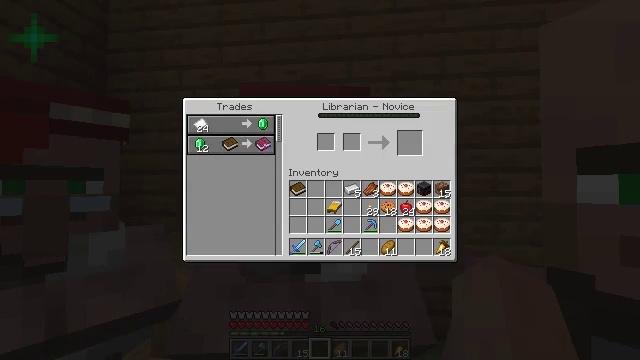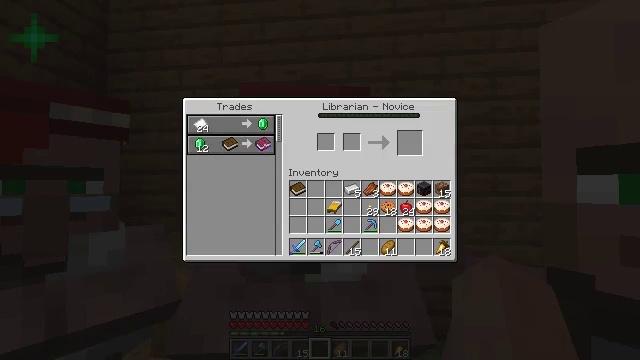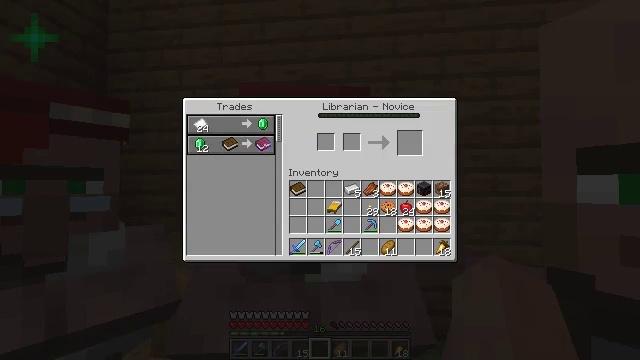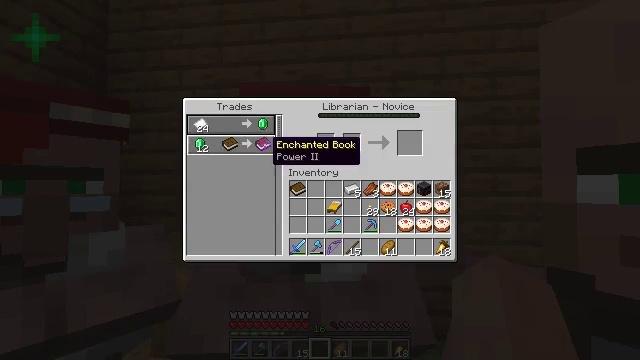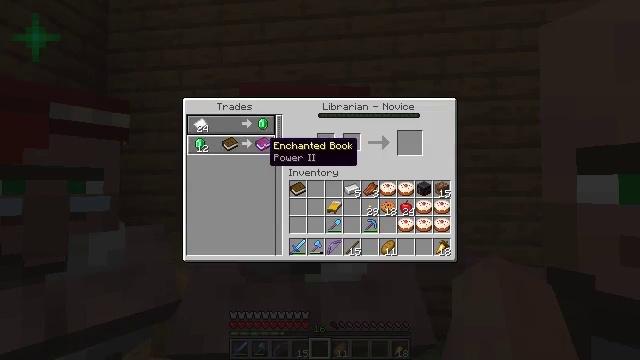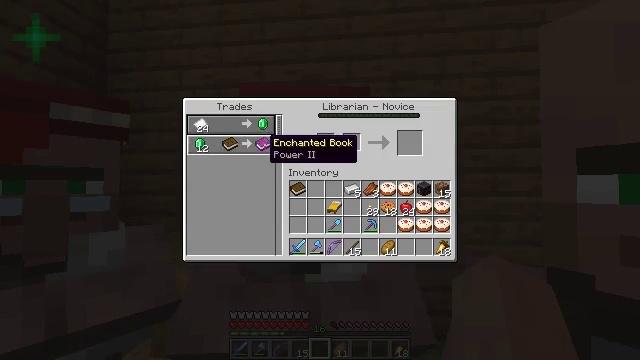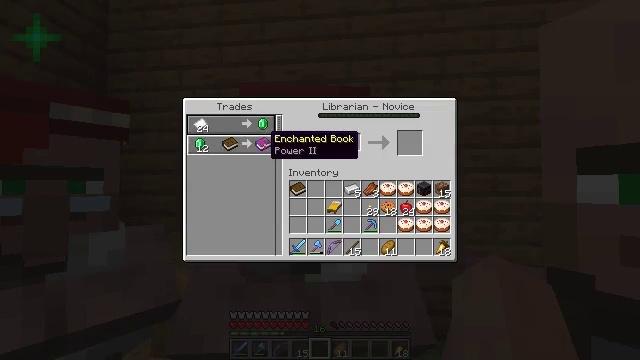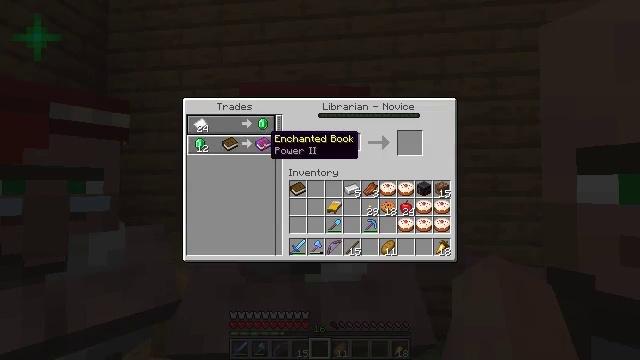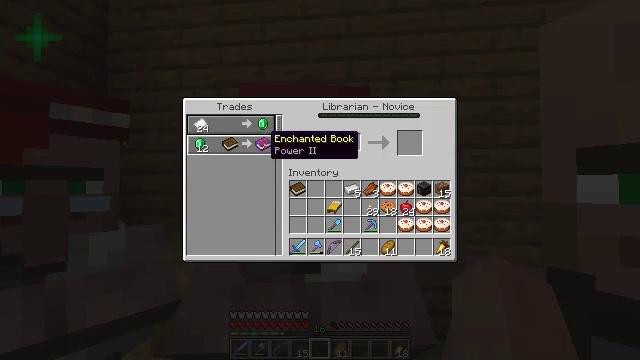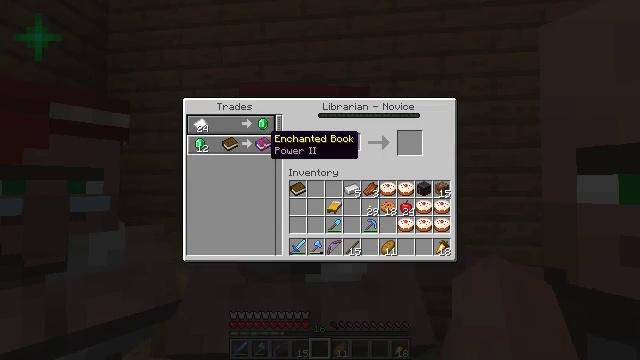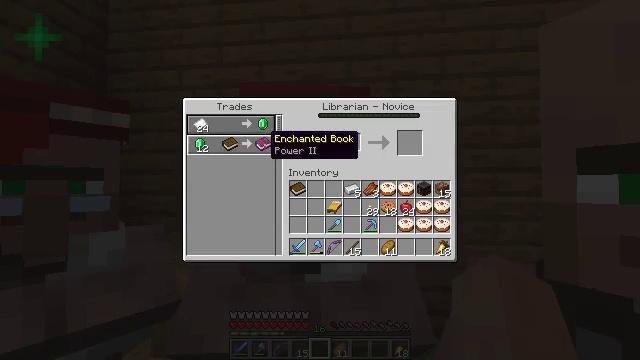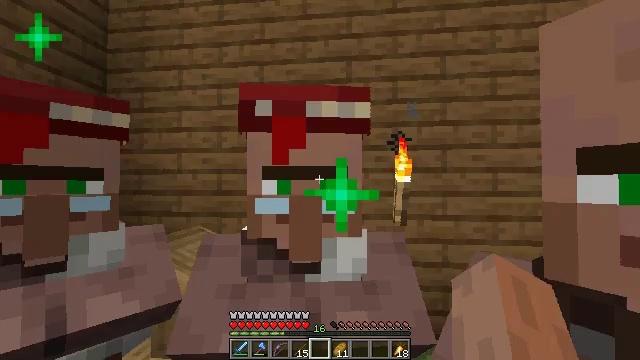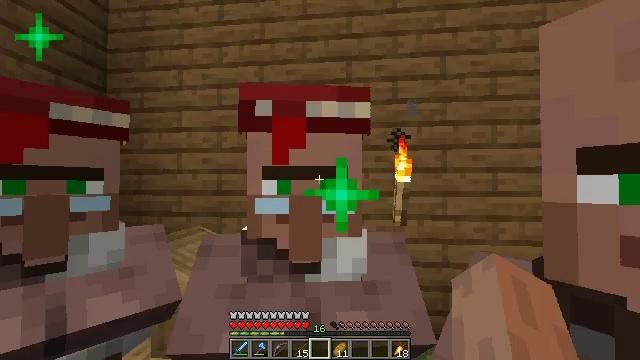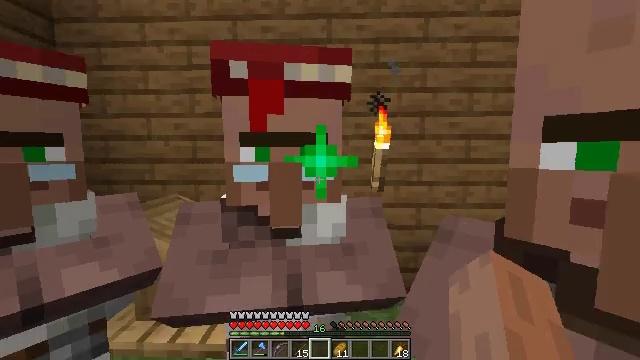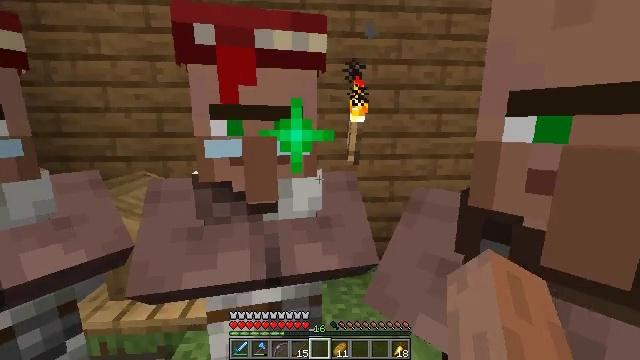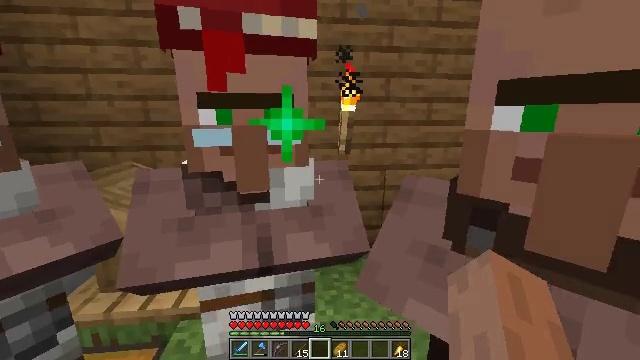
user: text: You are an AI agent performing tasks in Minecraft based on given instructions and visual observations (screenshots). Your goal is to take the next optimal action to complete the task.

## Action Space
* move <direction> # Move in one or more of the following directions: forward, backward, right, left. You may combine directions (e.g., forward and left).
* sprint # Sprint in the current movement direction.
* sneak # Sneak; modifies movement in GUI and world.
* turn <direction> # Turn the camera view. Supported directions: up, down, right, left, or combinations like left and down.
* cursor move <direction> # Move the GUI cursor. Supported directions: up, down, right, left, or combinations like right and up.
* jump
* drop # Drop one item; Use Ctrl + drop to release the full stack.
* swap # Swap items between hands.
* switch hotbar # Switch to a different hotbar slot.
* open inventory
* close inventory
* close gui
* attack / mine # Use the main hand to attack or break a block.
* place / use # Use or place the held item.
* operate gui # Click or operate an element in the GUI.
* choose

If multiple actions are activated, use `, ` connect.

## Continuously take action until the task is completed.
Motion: motion action
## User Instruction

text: Left click to collect the wall torch.
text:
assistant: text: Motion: no_op
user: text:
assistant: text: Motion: cursor move up
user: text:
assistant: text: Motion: cursor move left
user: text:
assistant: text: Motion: no_op
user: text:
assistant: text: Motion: no_op
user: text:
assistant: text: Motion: no_op
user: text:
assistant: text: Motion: no_op
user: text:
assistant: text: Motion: no_op
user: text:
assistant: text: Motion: no_op
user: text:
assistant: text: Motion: no_op
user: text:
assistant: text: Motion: no_op
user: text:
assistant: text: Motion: close gui
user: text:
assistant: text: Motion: turn right and down, open inventory
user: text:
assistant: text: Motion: turn right and down
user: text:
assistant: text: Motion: turn right and down
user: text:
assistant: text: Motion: move forward, turn down
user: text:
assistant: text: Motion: move forward, turn down
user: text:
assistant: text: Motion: move forward
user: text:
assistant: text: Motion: move forward
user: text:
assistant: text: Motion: move forward, turn down
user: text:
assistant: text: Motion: move forward
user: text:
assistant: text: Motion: move forward, switch to hotbar 2
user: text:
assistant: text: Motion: move forward, switch to hotbar 2
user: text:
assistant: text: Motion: move forward, turn left and down
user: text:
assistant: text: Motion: move forward, turn left and down
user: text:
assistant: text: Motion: move forward, turn left and down
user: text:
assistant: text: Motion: move forward, turn left
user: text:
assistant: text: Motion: move right
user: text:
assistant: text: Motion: move right
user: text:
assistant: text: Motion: move right, turn left